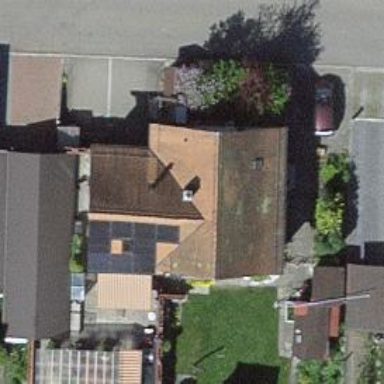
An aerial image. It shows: Simple house.